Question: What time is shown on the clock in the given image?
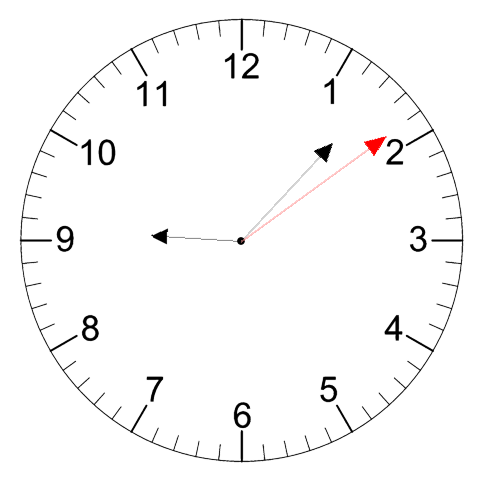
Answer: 09:07:09